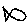
Label: fish